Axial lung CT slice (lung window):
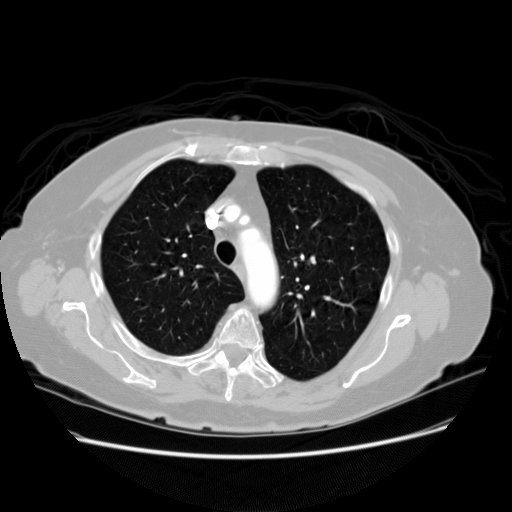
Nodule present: no